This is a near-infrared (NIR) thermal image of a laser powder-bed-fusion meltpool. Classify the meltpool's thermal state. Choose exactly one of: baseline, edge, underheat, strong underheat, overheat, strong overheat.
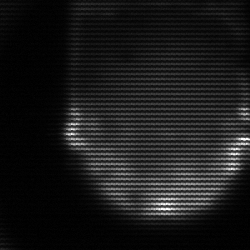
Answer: edge